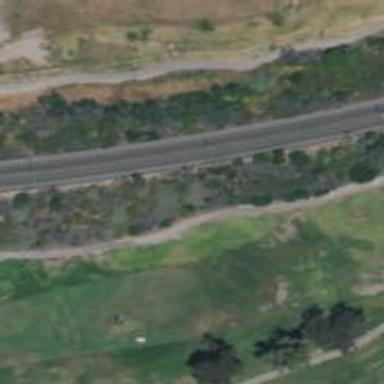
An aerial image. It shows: Path designated for golf carts.